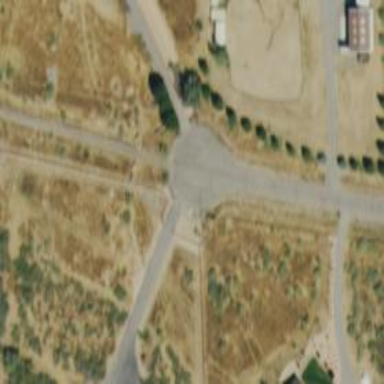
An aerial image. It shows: Turning circle on the road.